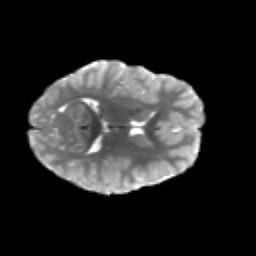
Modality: T2w
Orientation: axial
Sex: female
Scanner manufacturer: siemens
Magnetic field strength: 3 T
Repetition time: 5 s
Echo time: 0.071 s